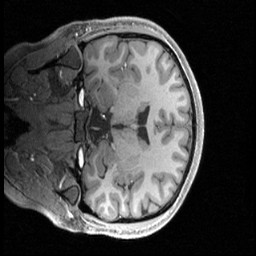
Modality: T1w
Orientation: coronal
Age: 22
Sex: female
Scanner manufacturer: siemens
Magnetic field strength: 3 T
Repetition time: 2.4 s
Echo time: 0.00224 s